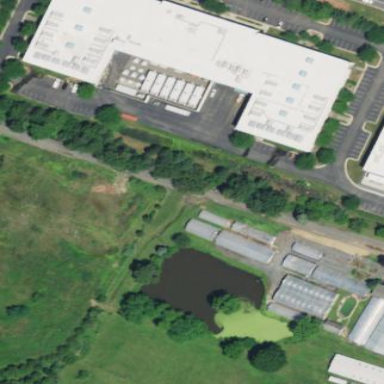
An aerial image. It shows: Data center building.